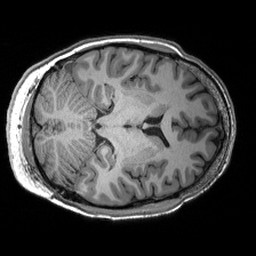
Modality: T1w
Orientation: axial
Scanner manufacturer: siemens
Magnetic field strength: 3 T
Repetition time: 2.53 s
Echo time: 0.00288 s